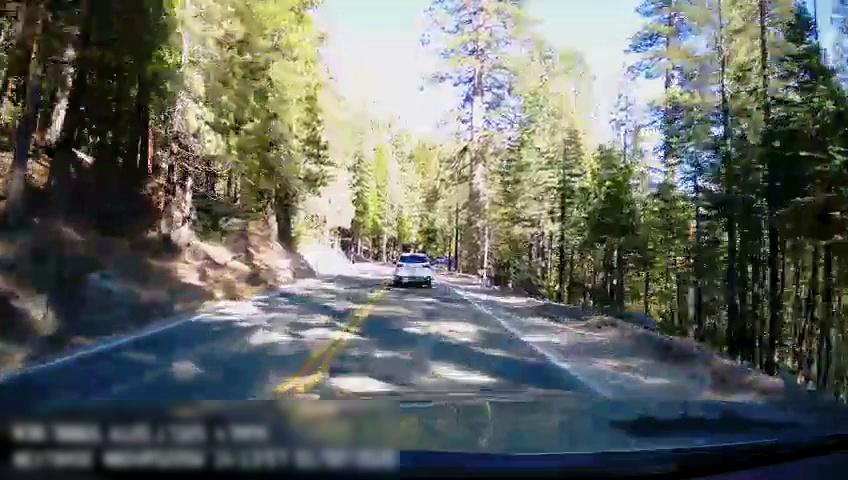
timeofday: Day
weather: Sunny
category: Drivable Space
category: Vehicles | SUV
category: Lanes | Current Lane
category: Lanes | Alternate Lane
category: Lanes | Opposite Lane